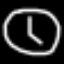
Label: clock